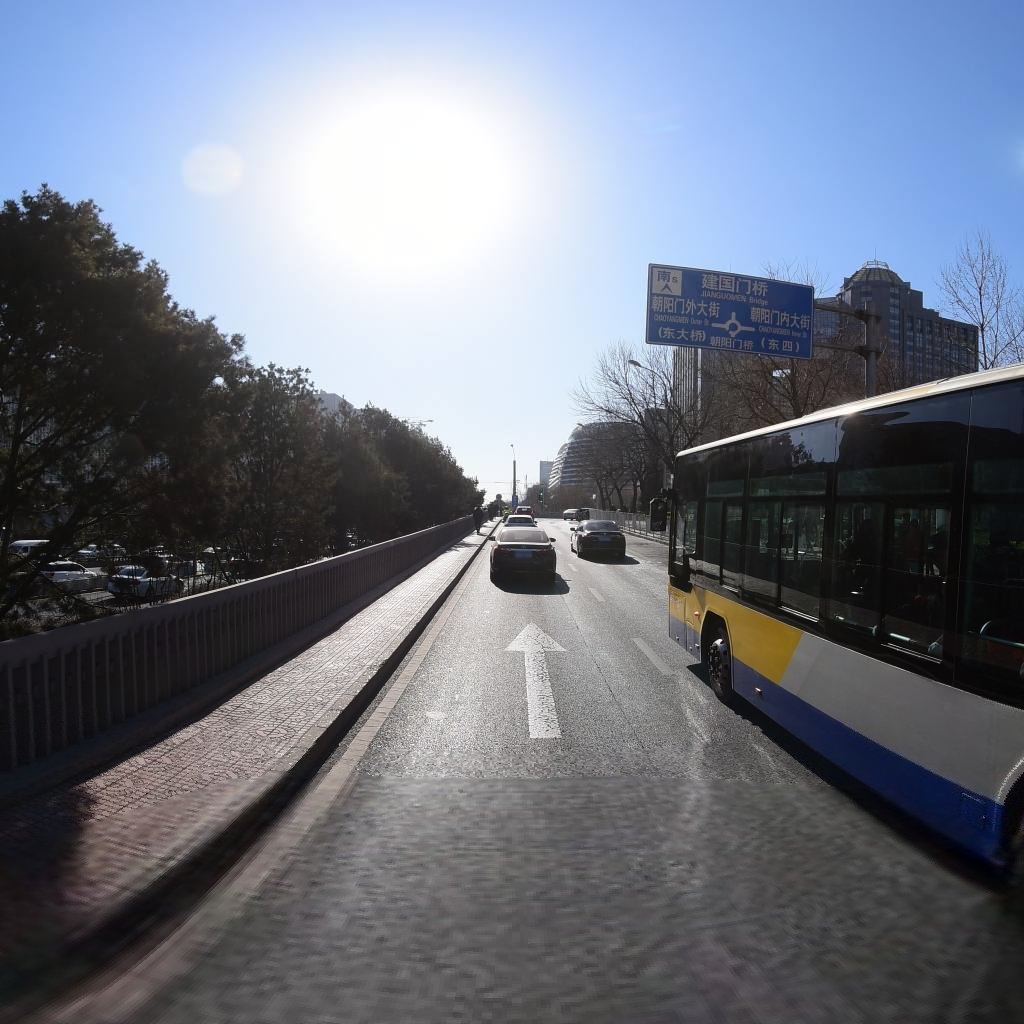
Region: Dongcheng
Road damage annotations: longitudinal crack